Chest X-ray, PA view. Patient: 68 years old, sex M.
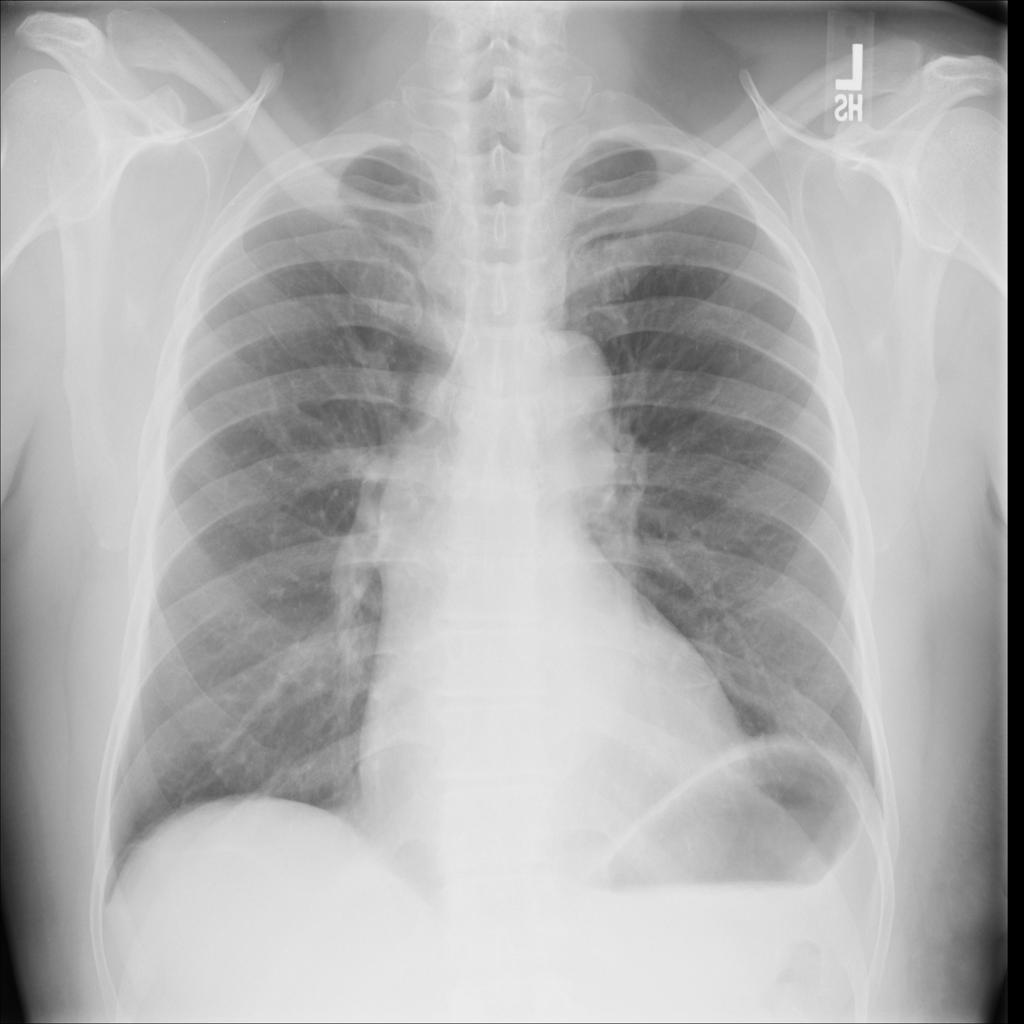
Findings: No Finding